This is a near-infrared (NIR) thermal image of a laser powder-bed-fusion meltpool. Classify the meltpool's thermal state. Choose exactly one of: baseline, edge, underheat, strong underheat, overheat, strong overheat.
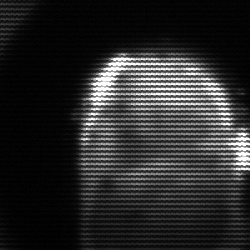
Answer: baseline